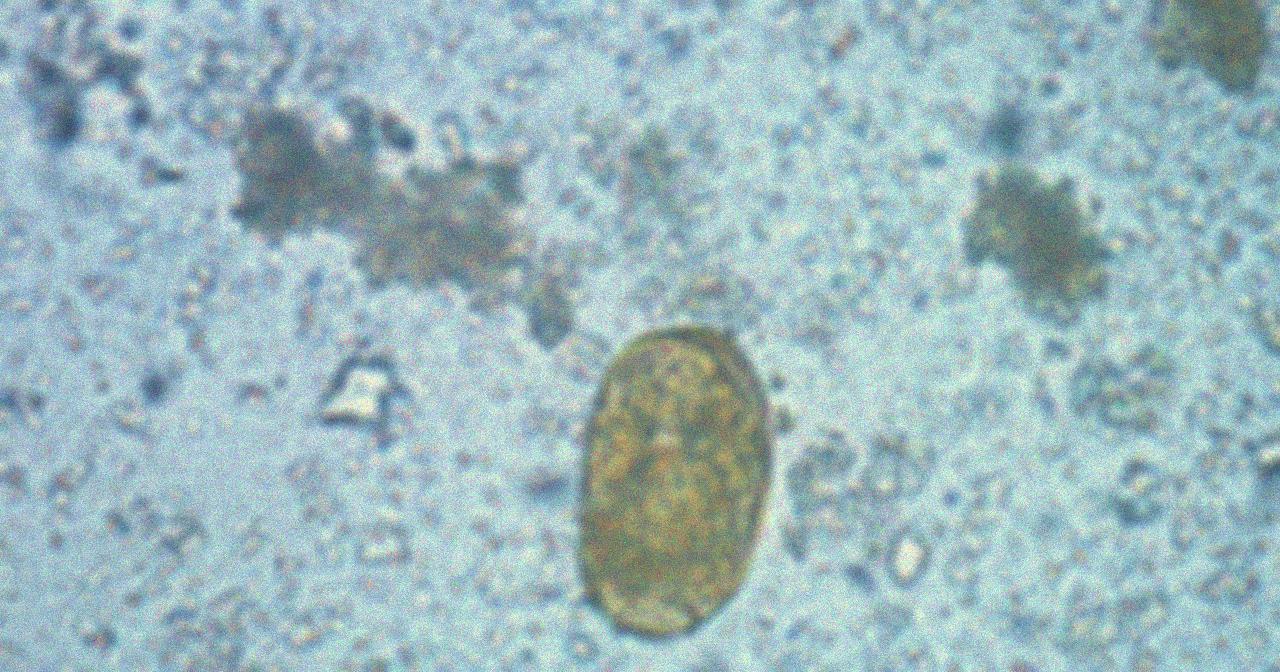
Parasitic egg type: Paragonimus spp